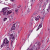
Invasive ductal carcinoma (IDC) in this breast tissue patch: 1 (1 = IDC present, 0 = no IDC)